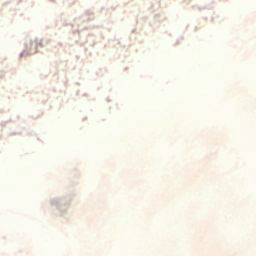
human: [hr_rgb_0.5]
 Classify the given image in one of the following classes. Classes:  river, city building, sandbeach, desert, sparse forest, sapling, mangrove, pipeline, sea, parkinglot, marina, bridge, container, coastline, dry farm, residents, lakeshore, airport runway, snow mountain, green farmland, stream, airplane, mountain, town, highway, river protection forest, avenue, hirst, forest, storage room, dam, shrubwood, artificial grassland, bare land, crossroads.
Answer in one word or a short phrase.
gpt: sandbeach